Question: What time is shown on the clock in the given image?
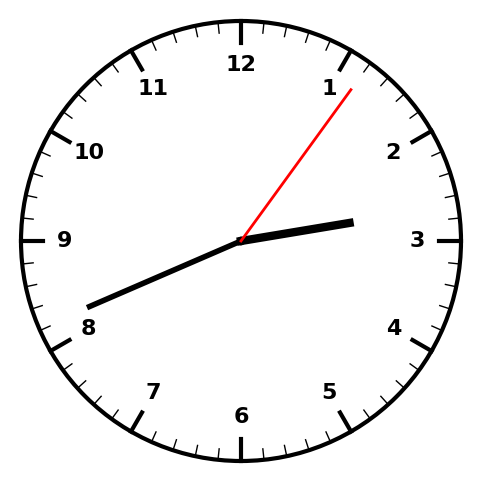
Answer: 02:41:06